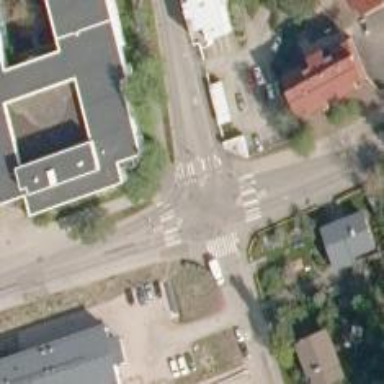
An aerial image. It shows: Uncontrolled crossing with pedestrian island.